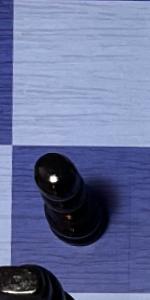
Label: Pawn_Black